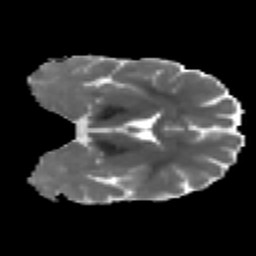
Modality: MD
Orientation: coronal
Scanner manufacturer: ge
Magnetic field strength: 3 T
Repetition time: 7.98 s
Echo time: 0.0701 s